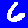
Digit: 6